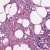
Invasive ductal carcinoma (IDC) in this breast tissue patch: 1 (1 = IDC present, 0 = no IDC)